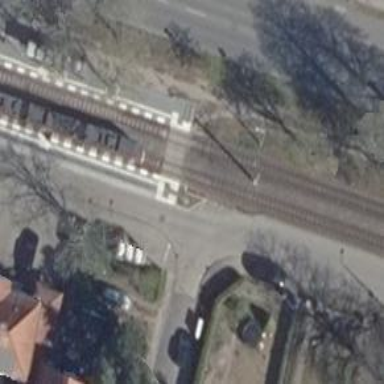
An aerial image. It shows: Uncontrolled railway crossing with saltire markings.